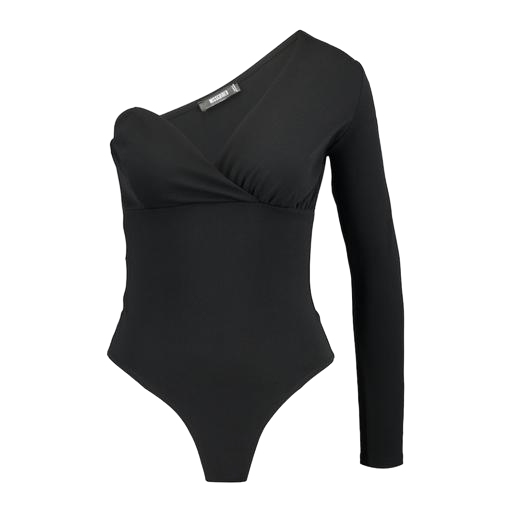
black plunge bodysuit, black mira cape-effect bodysuit, black women's asymmetric, white background